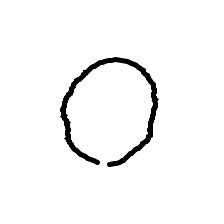
Shape: circle